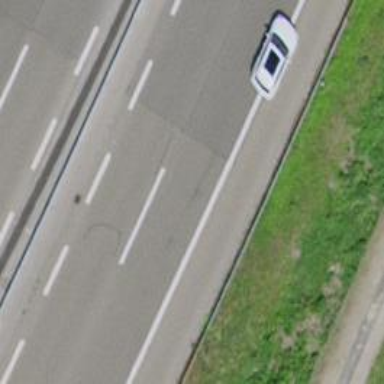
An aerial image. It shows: Motorway.